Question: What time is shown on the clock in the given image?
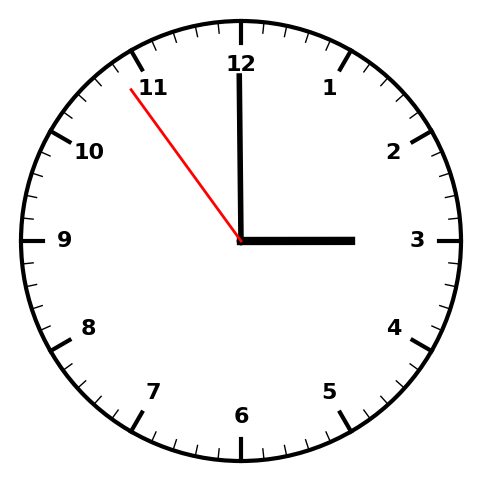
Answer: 02:59:54